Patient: sex M, age 37
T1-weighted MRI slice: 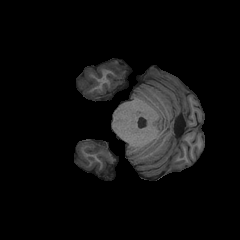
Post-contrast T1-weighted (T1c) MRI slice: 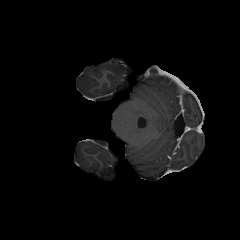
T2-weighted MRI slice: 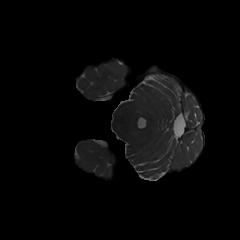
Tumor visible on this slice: no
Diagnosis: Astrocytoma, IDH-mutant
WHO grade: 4